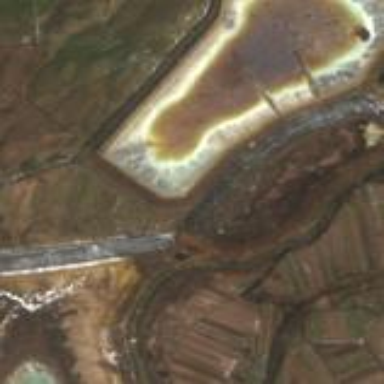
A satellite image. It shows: Tailings reservoir.